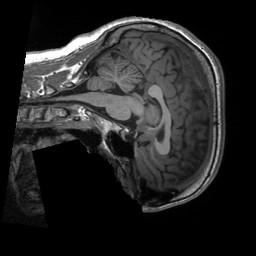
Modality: T1w
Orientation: sagittal
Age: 29
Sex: male
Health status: healthy
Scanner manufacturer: siemens
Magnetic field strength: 3 T
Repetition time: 2.3 s
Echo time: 0.00229 s